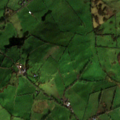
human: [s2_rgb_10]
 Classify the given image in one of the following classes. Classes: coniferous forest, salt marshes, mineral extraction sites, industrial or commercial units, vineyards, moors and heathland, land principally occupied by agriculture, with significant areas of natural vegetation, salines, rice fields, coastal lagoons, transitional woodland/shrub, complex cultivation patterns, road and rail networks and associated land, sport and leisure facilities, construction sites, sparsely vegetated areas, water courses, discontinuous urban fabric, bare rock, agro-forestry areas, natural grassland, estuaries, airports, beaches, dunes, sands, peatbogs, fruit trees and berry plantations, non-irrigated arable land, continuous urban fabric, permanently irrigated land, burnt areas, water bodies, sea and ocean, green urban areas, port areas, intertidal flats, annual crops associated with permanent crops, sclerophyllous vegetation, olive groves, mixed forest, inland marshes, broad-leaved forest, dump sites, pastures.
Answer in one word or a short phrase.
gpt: pastures